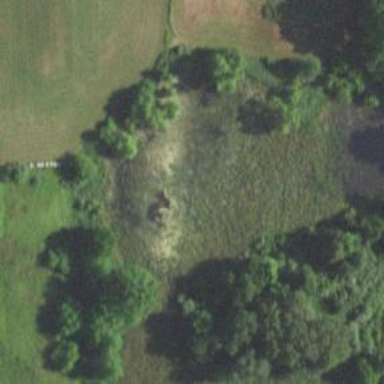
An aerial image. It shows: Peaceful pond surrounded by nature.